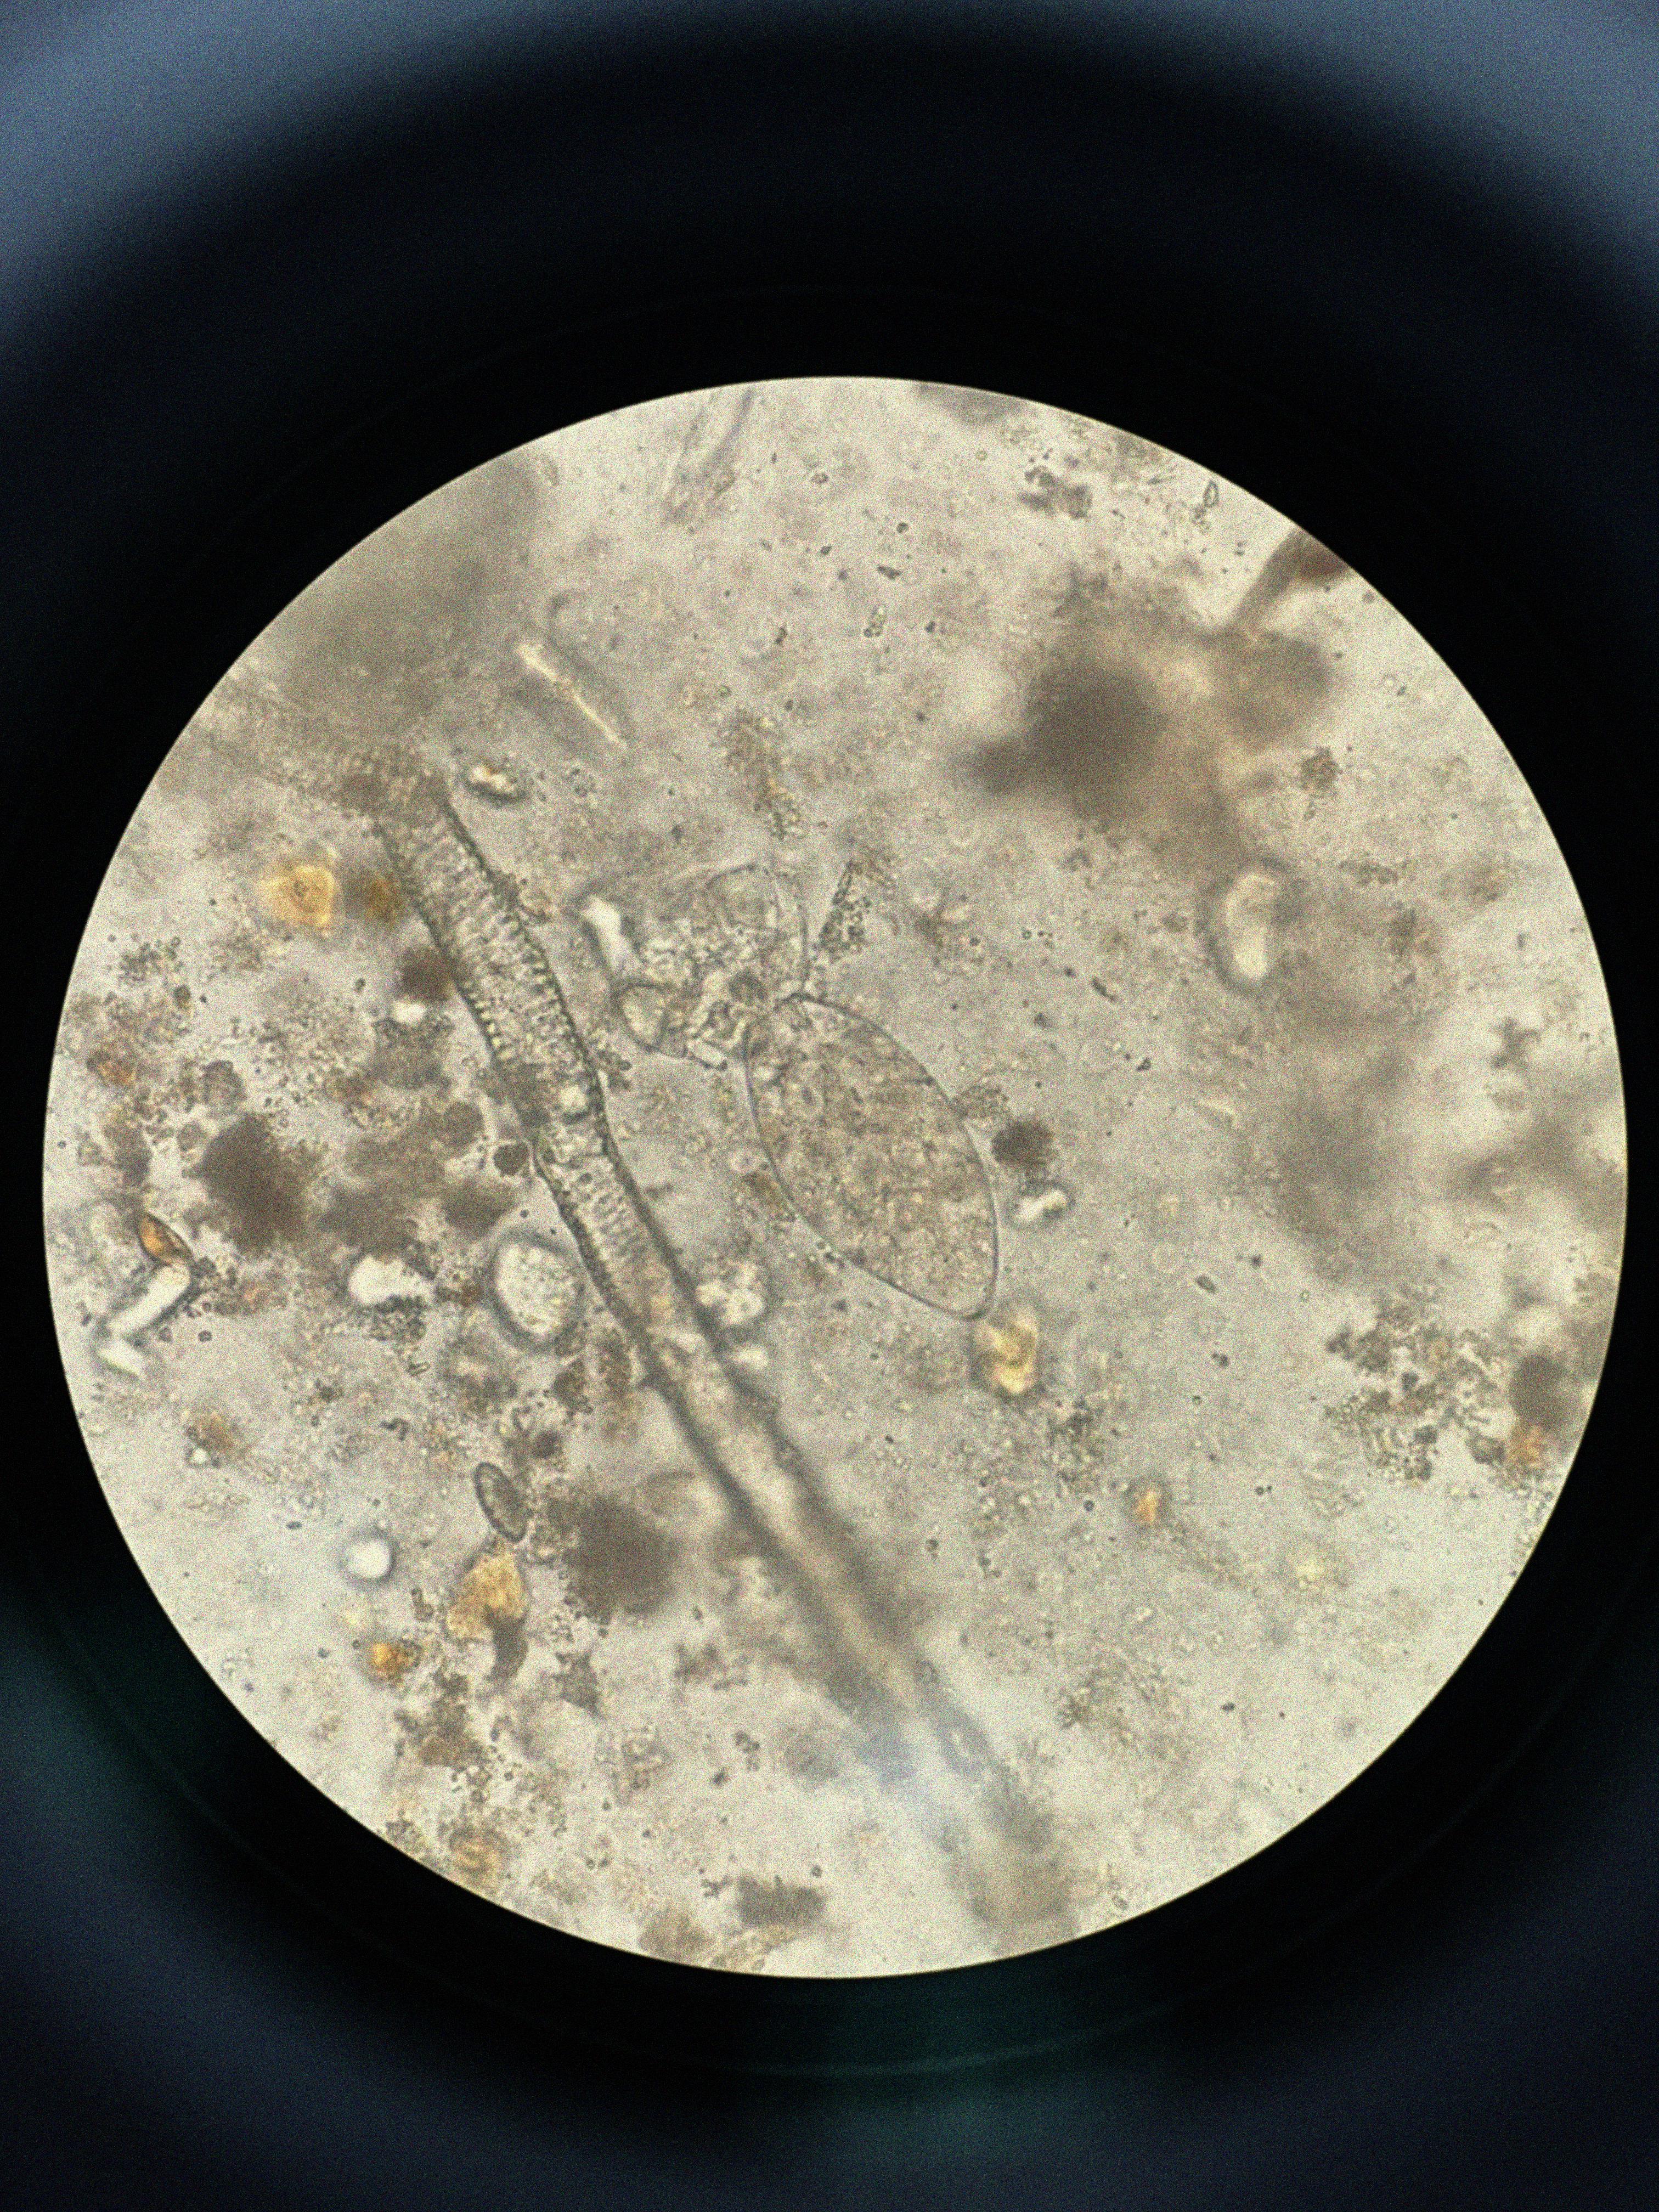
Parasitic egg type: Fasciolopsis buski